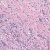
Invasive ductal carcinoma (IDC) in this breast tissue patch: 1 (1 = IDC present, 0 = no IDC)